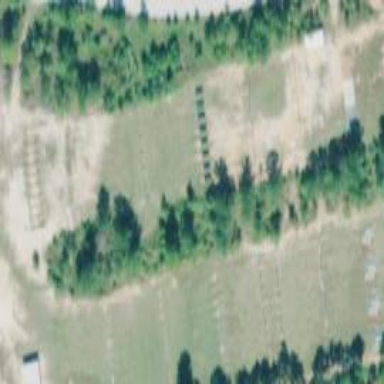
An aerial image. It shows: Obstacle course within military area.